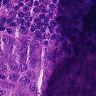
Metastatic tissue present: yes